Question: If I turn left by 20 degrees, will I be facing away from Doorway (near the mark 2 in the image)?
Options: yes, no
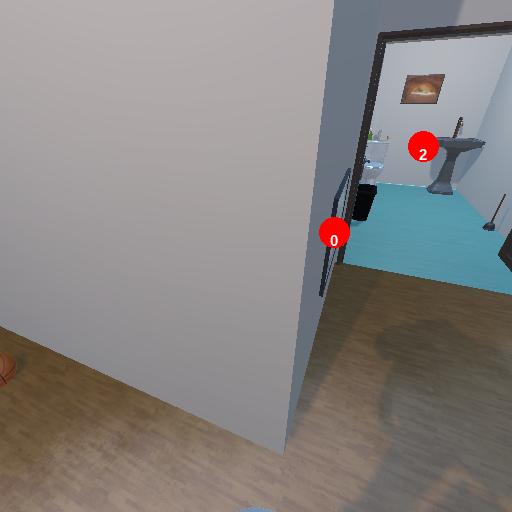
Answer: yes